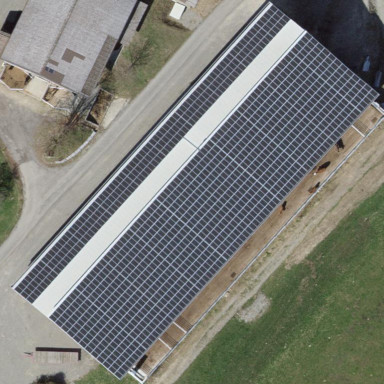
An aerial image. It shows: Greenhouse with solar photovoltaic panel as the power generator.